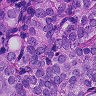
Metastatic tissue present: yes